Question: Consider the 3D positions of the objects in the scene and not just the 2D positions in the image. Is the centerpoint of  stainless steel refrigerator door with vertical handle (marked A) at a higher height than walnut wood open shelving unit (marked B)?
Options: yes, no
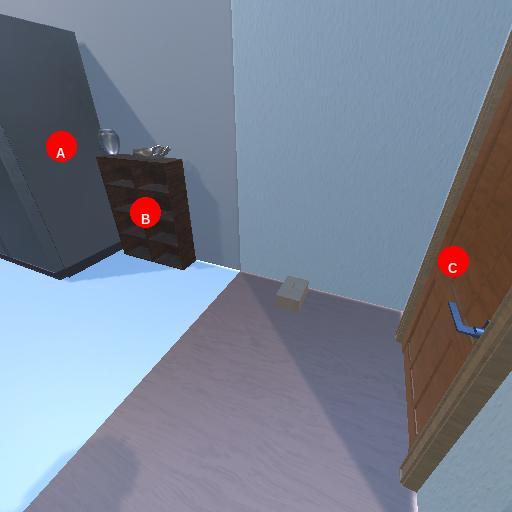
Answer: yes